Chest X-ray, AP view. Patient: 53 years old, sex M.
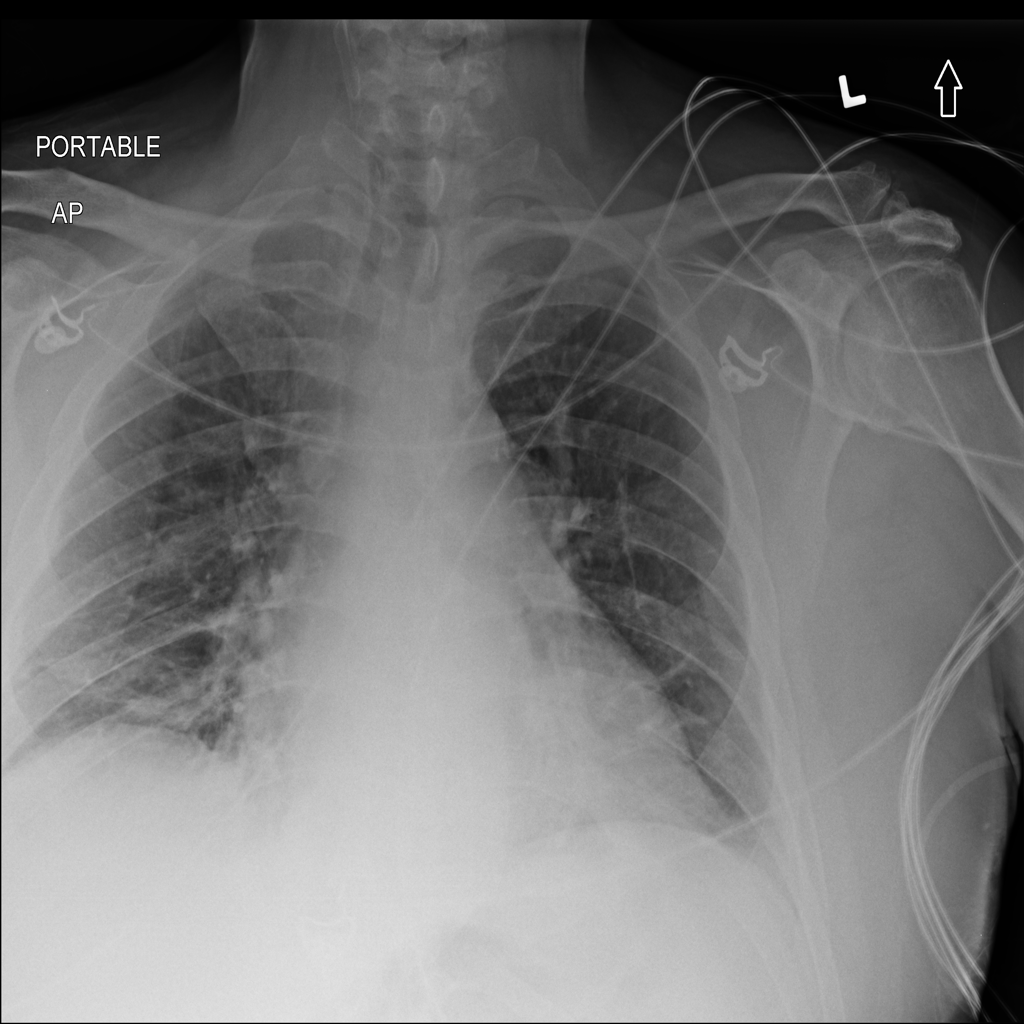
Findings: Atelectasis